Question: I have <URL>.
I have this css to stop selection
'''
*, *:before, *:after {
-webkit-user-select: none;
-moz-user-select: none;
-ms-user-select: none;
user-select: none;
}
'''
And I have this code to stop the context menu
'''
gl.canvas.addEventListener('contextmenu', function(e) {
e.preventDefault();
return false;
});
'''
But when I touch the screen in chrome iOS it dims. Here's gif of the issue first showing chrome iOS, then showing safari iOS.

Or here's a youtube version
<URL>
Notice when in chrome the background flashes gray sometimes. When in Safari it's constantly white. It's that graying in chrome I'm trying to stop.
It's really annoying because just tapping the screen ends up effectively flashing the screen and is really distracting.
# Update
So I started trying starting from scratch and adding parts in. It looks like it's not related to canvas it's related to listing for 'click' events.
If I have
'''
gl.canvas.addEventListener('click', function() {});
'''
It I get the dimming. If I remove that I don't. Listing for 'touchstart' events doesn't cause the dimming
# Update 2
So it's definately unrelated to canvas. If I remove the canvas and just use a div but I'm checking for 'click' I get the dimming
These CSS settings did not help
'''
* {
-webkit-tap-highlight-color: rgba(0,0,0,0);
pointer-events: none;
}
'''
This worked
'''
elem.addEventListener('touchstart', function(e) {
e.preventDefault();
});
'''
I'm not sure if there's any other repercussions for 'preventDefault' on 'touchstart'
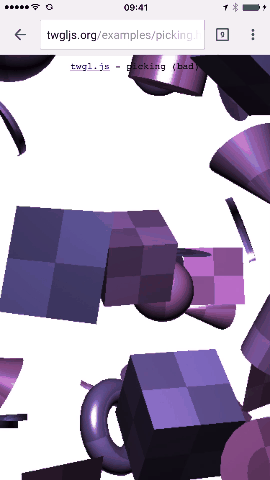
Answer: TL;DR: This fixed it
'''
elem.addEventListener('touchstart', function(e) {
e.preventDefault();
});
'''
Long version: See updates to bottom of question